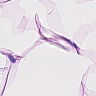
Metastatic tissue present: no